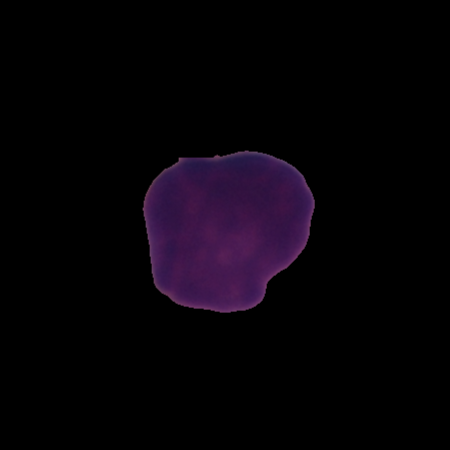
Label: healthy